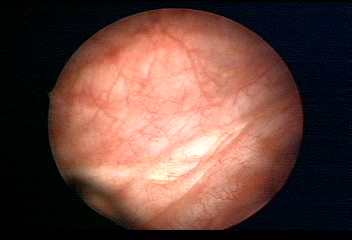
Modality: WLC
Class: Normal mucosa
Bladder cancer association: No